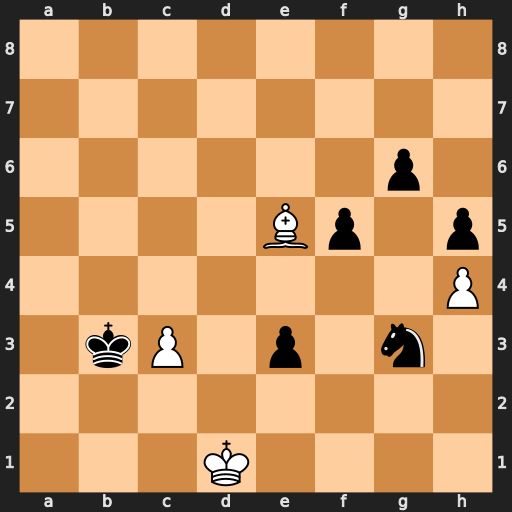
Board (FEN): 8/8/6p1/4Bp1p/7P/1kP1p1n1/8/3K4
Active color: w
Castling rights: -
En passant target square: -
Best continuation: Bxg3 Kxc3 Ke2